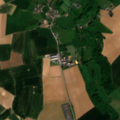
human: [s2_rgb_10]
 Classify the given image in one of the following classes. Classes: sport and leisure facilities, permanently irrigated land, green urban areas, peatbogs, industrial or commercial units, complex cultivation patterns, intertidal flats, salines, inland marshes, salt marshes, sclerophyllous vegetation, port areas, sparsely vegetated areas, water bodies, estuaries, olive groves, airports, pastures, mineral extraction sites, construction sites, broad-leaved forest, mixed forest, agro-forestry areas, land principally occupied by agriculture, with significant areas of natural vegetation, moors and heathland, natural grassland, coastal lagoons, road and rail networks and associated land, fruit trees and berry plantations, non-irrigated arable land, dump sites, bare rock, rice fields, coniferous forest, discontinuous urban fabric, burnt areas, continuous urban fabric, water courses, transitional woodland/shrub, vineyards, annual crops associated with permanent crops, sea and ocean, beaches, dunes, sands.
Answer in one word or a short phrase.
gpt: discontinuous urban fabric, road and rail networks and associated land, non-irrigated arable land, pastures, complex cultivation patterns